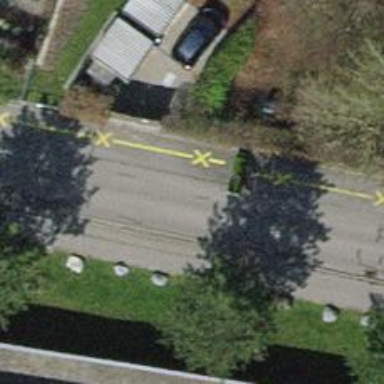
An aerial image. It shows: Chicane for traffic calming.